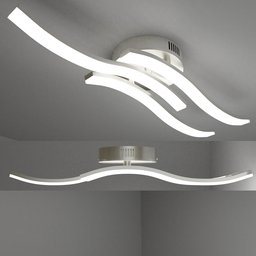
Label: lighting